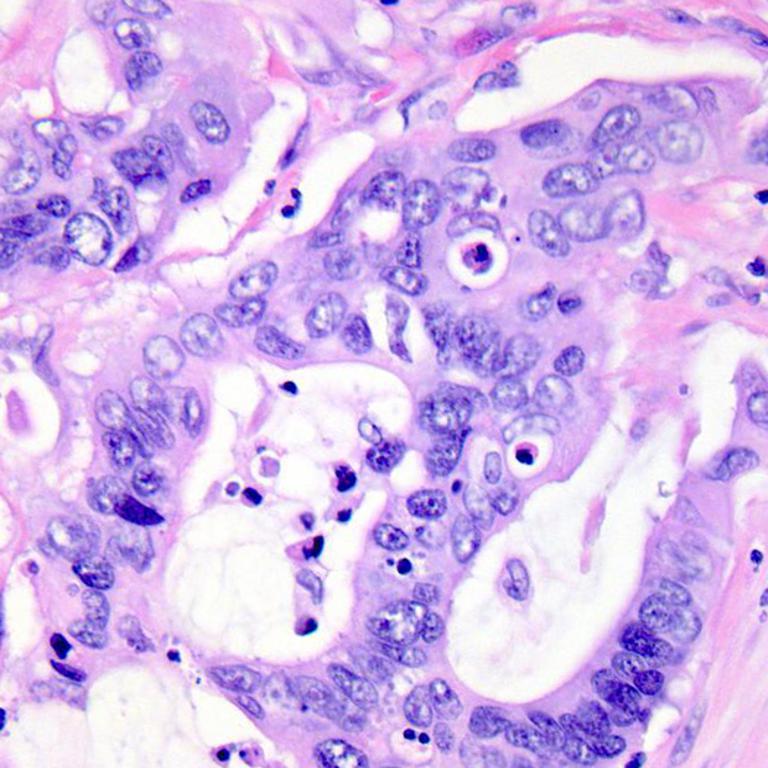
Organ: colon
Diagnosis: adenocarcinomas